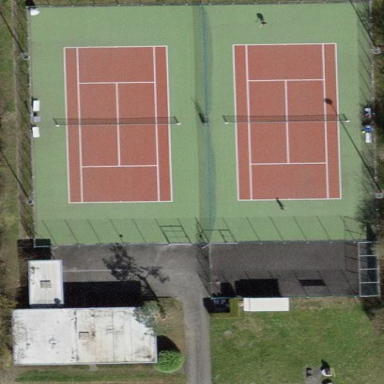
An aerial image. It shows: Sports center with tennis facility.